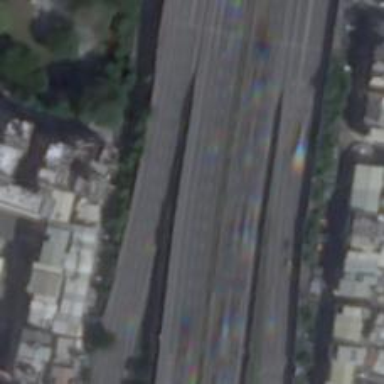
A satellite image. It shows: Motorway link.